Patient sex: F
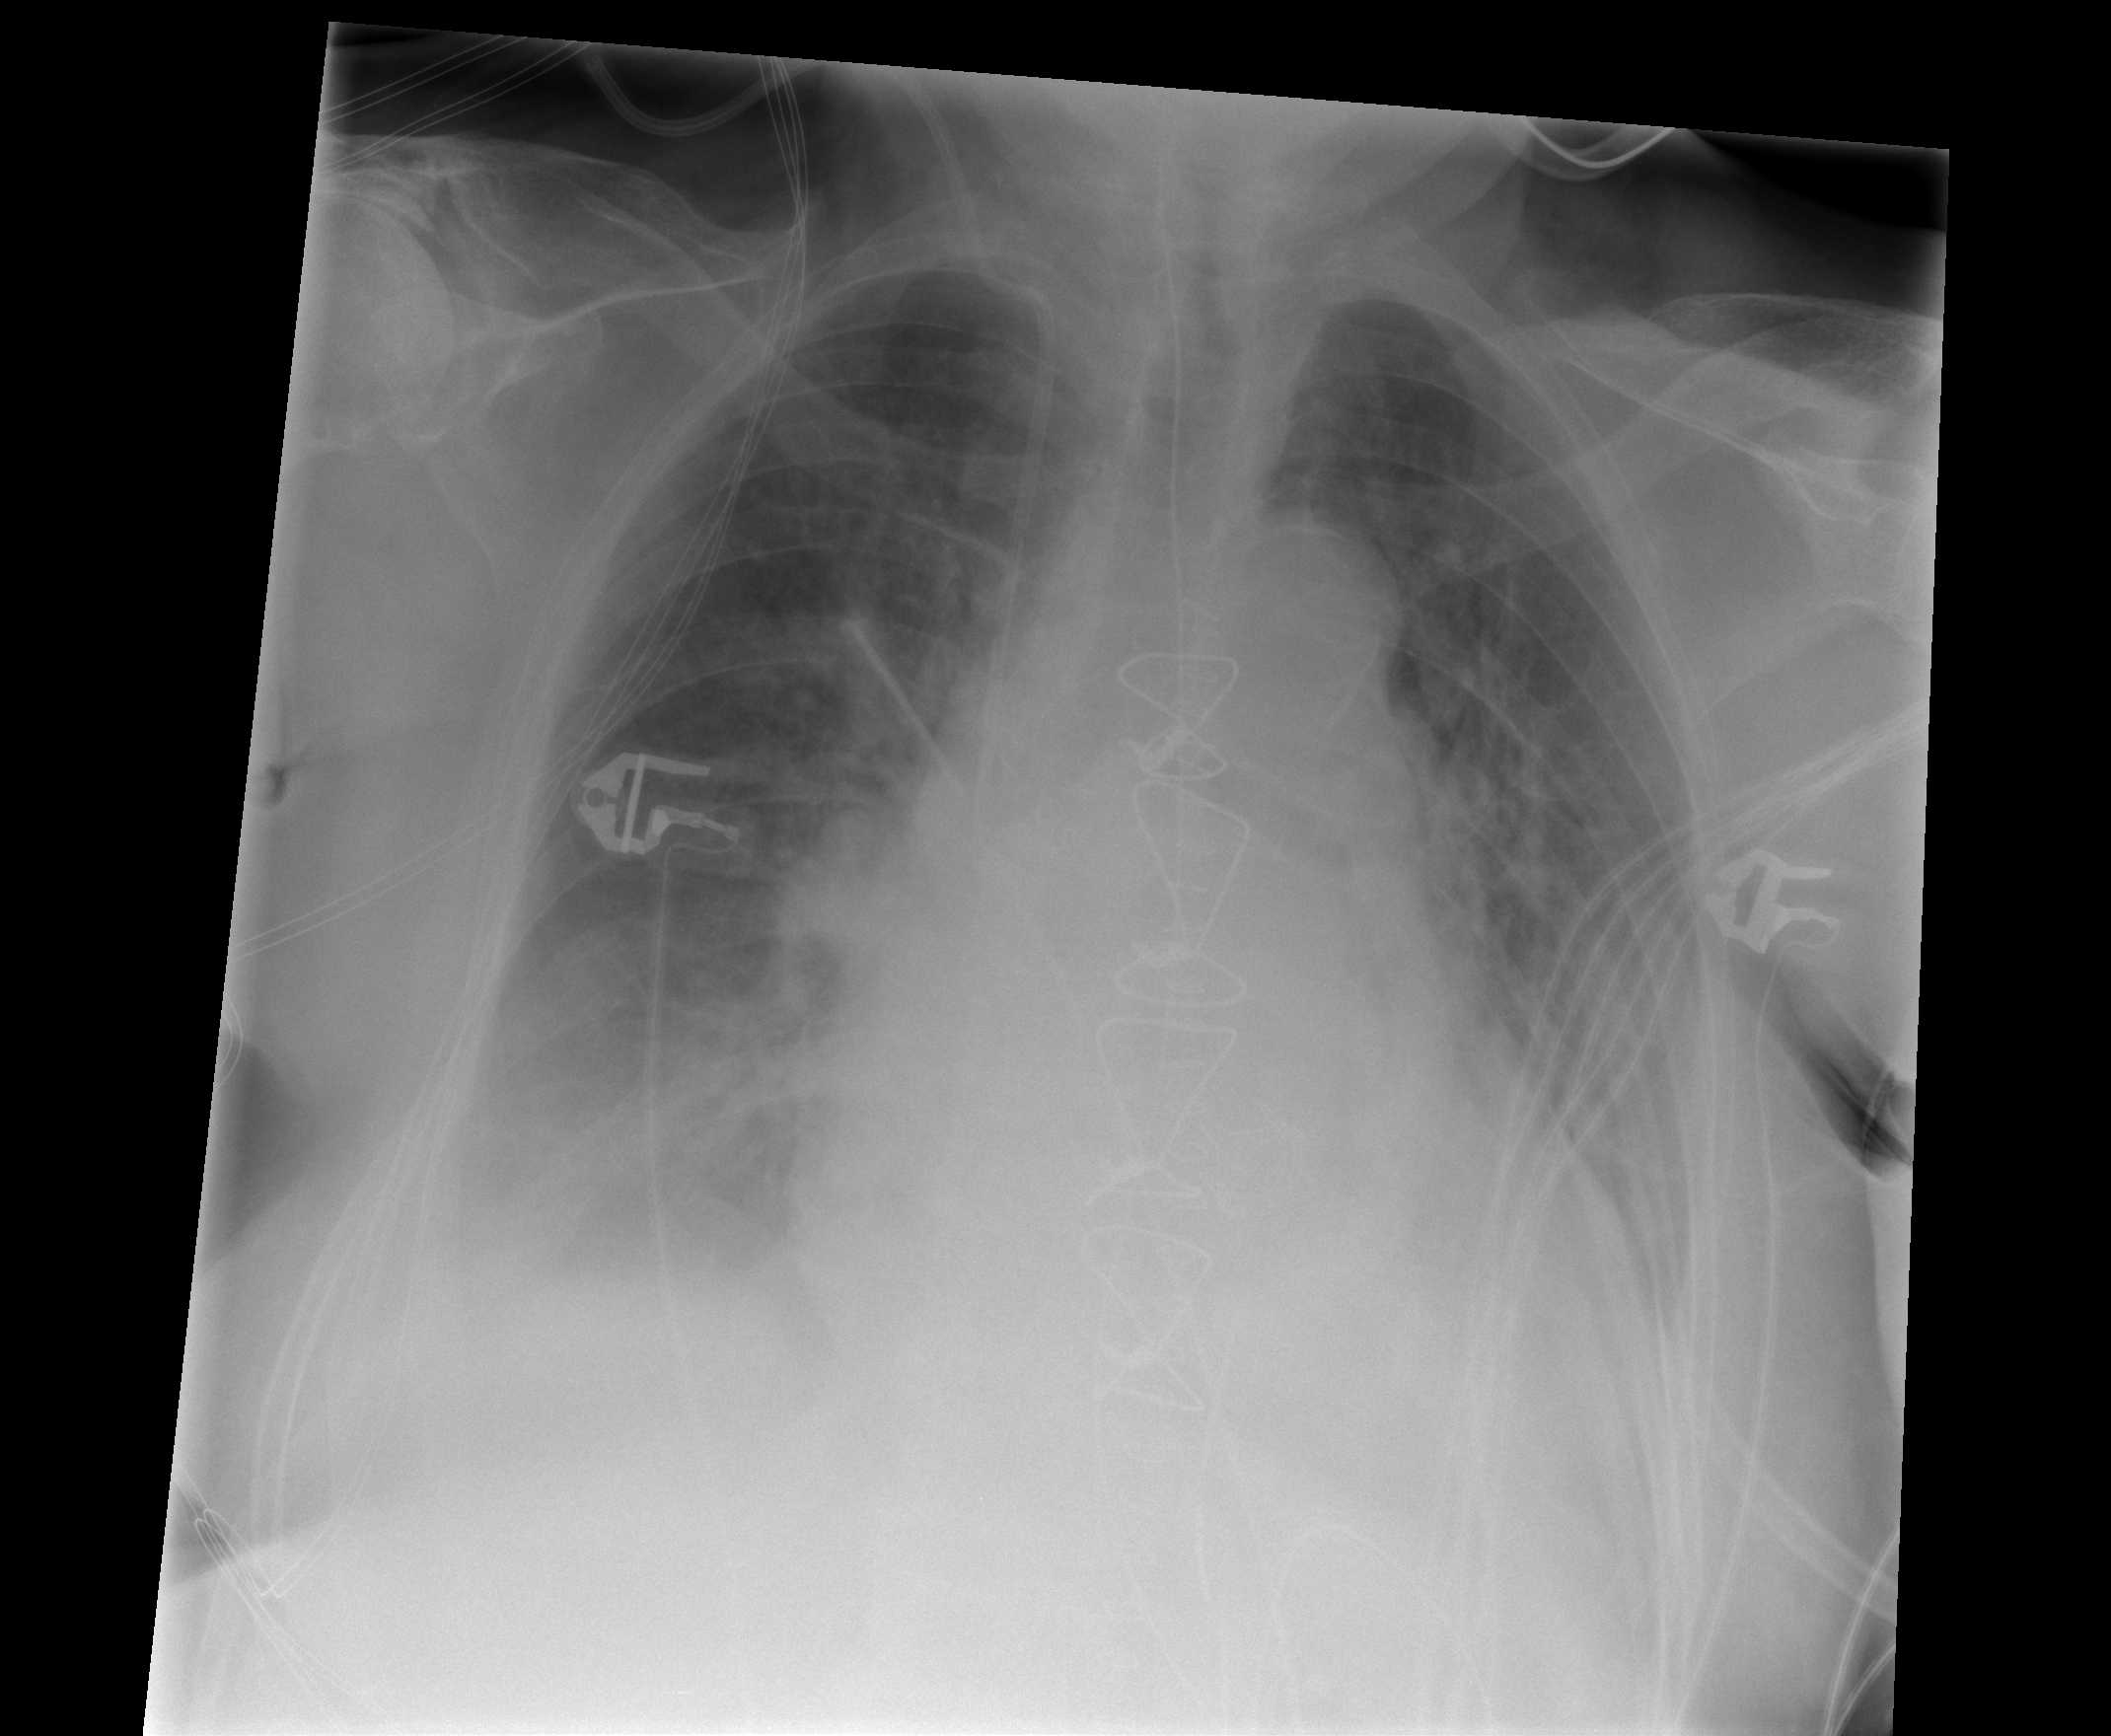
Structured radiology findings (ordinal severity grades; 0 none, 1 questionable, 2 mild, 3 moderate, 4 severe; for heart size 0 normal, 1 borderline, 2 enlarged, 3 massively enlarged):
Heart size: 2
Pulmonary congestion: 2
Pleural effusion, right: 2
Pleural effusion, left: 1
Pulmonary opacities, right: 0
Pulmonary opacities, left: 0
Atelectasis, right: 2
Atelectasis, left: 2